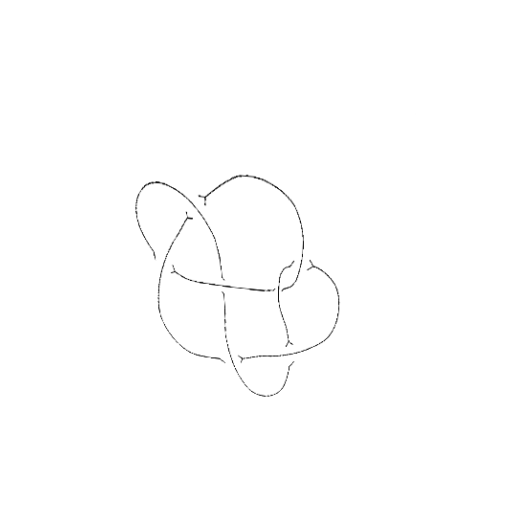
Crossing number: 7